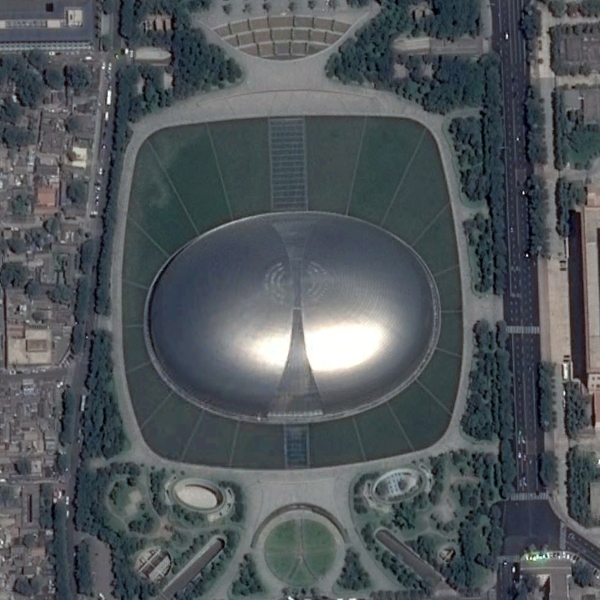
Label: Center